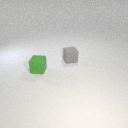
small green rubber cube in front of small gray rubber cube